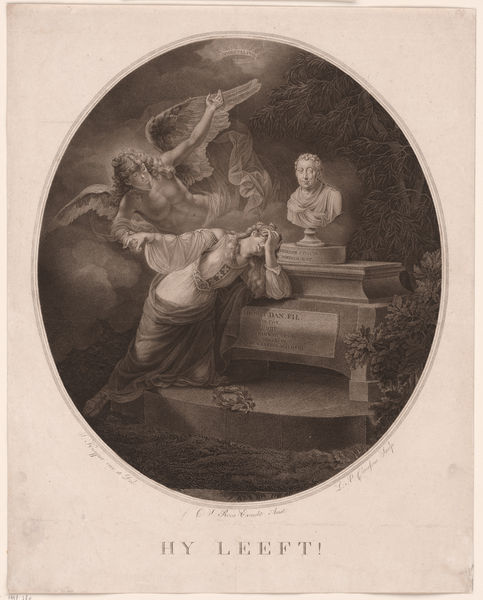
Titel: Memorieprent voor Hendrik Hooft Daniëlsz.
Künstler: Lambertus Antonius Claessens
Standort: Amsterdam
Institution: Rijksmuseum
Schlagwörter: baum, dunkel, flügel, himmel, mann, schatten, wolken, frau, kleid, licht, wolke, faru, sockel, trauer, strauch, busch, sonne, krone, engel, verlassen, grafik, unglück, tafel, inschrift, büste, stufe, platte, druck, stich, knien, kranz, kreuze, grab, drama, auferstehung, tragik, grabmal, sarkophag, epitaph, schift, srg, hy leeft